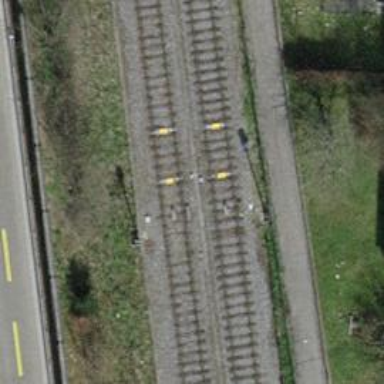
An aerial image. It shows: Single-track railway with electrified contact lines.